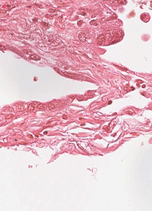
Tumor epithelial tissue: no
Tumor-associated stroma tissue: yes
Normal tissue: no